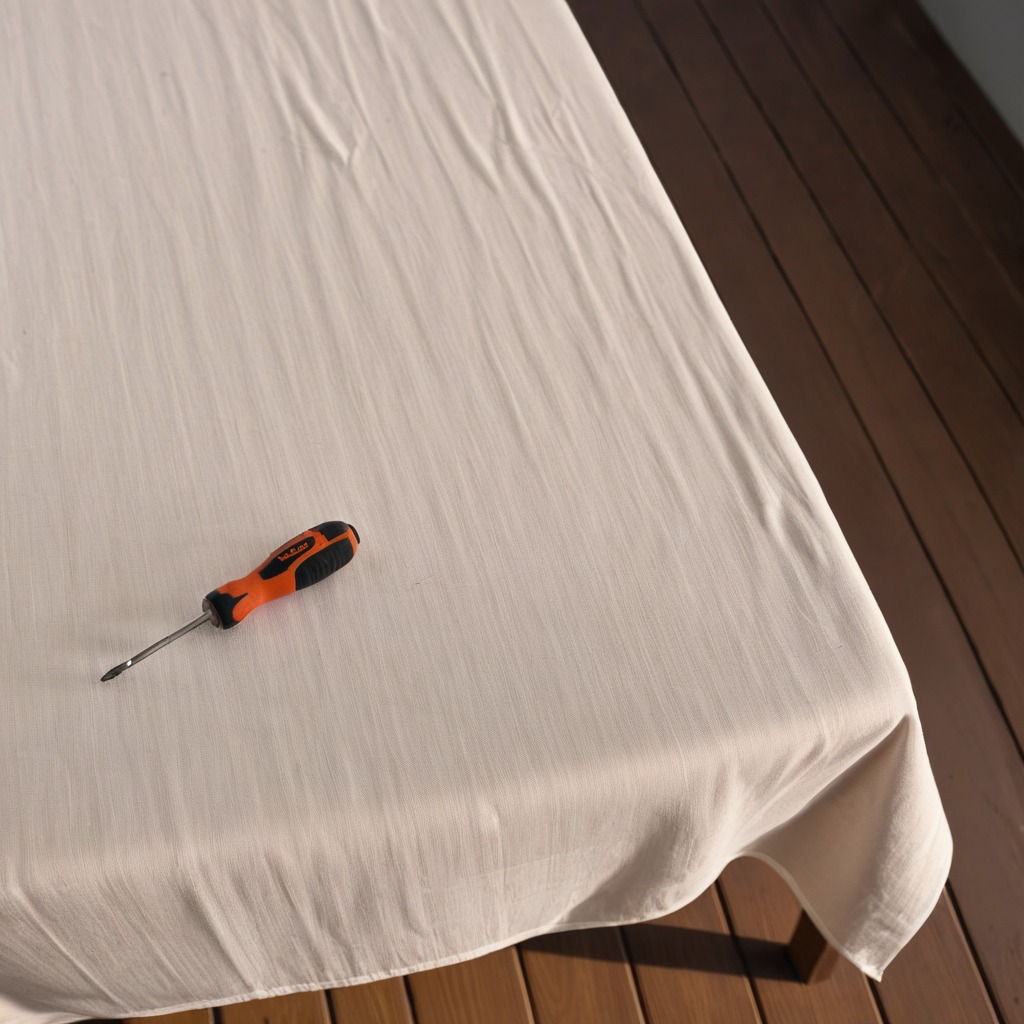
A screwdriver lies on a wooden table in an outdoor workshop during daytime bright natural light soft shadows worn but beneath the cloth.